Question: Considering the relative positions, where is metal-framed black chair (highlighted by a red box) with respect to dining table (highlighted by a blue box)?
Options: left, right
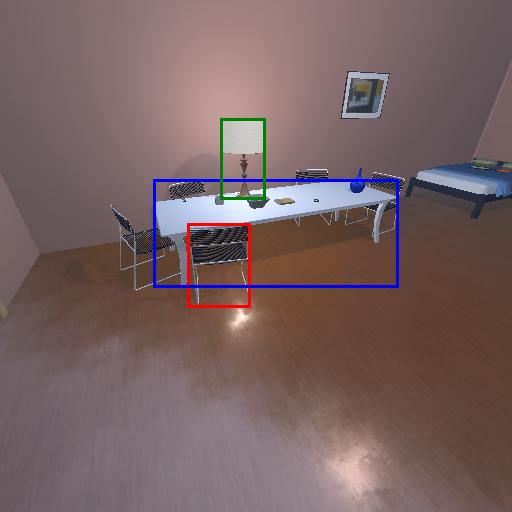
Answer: left